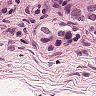
Metastatic tissue present: yes